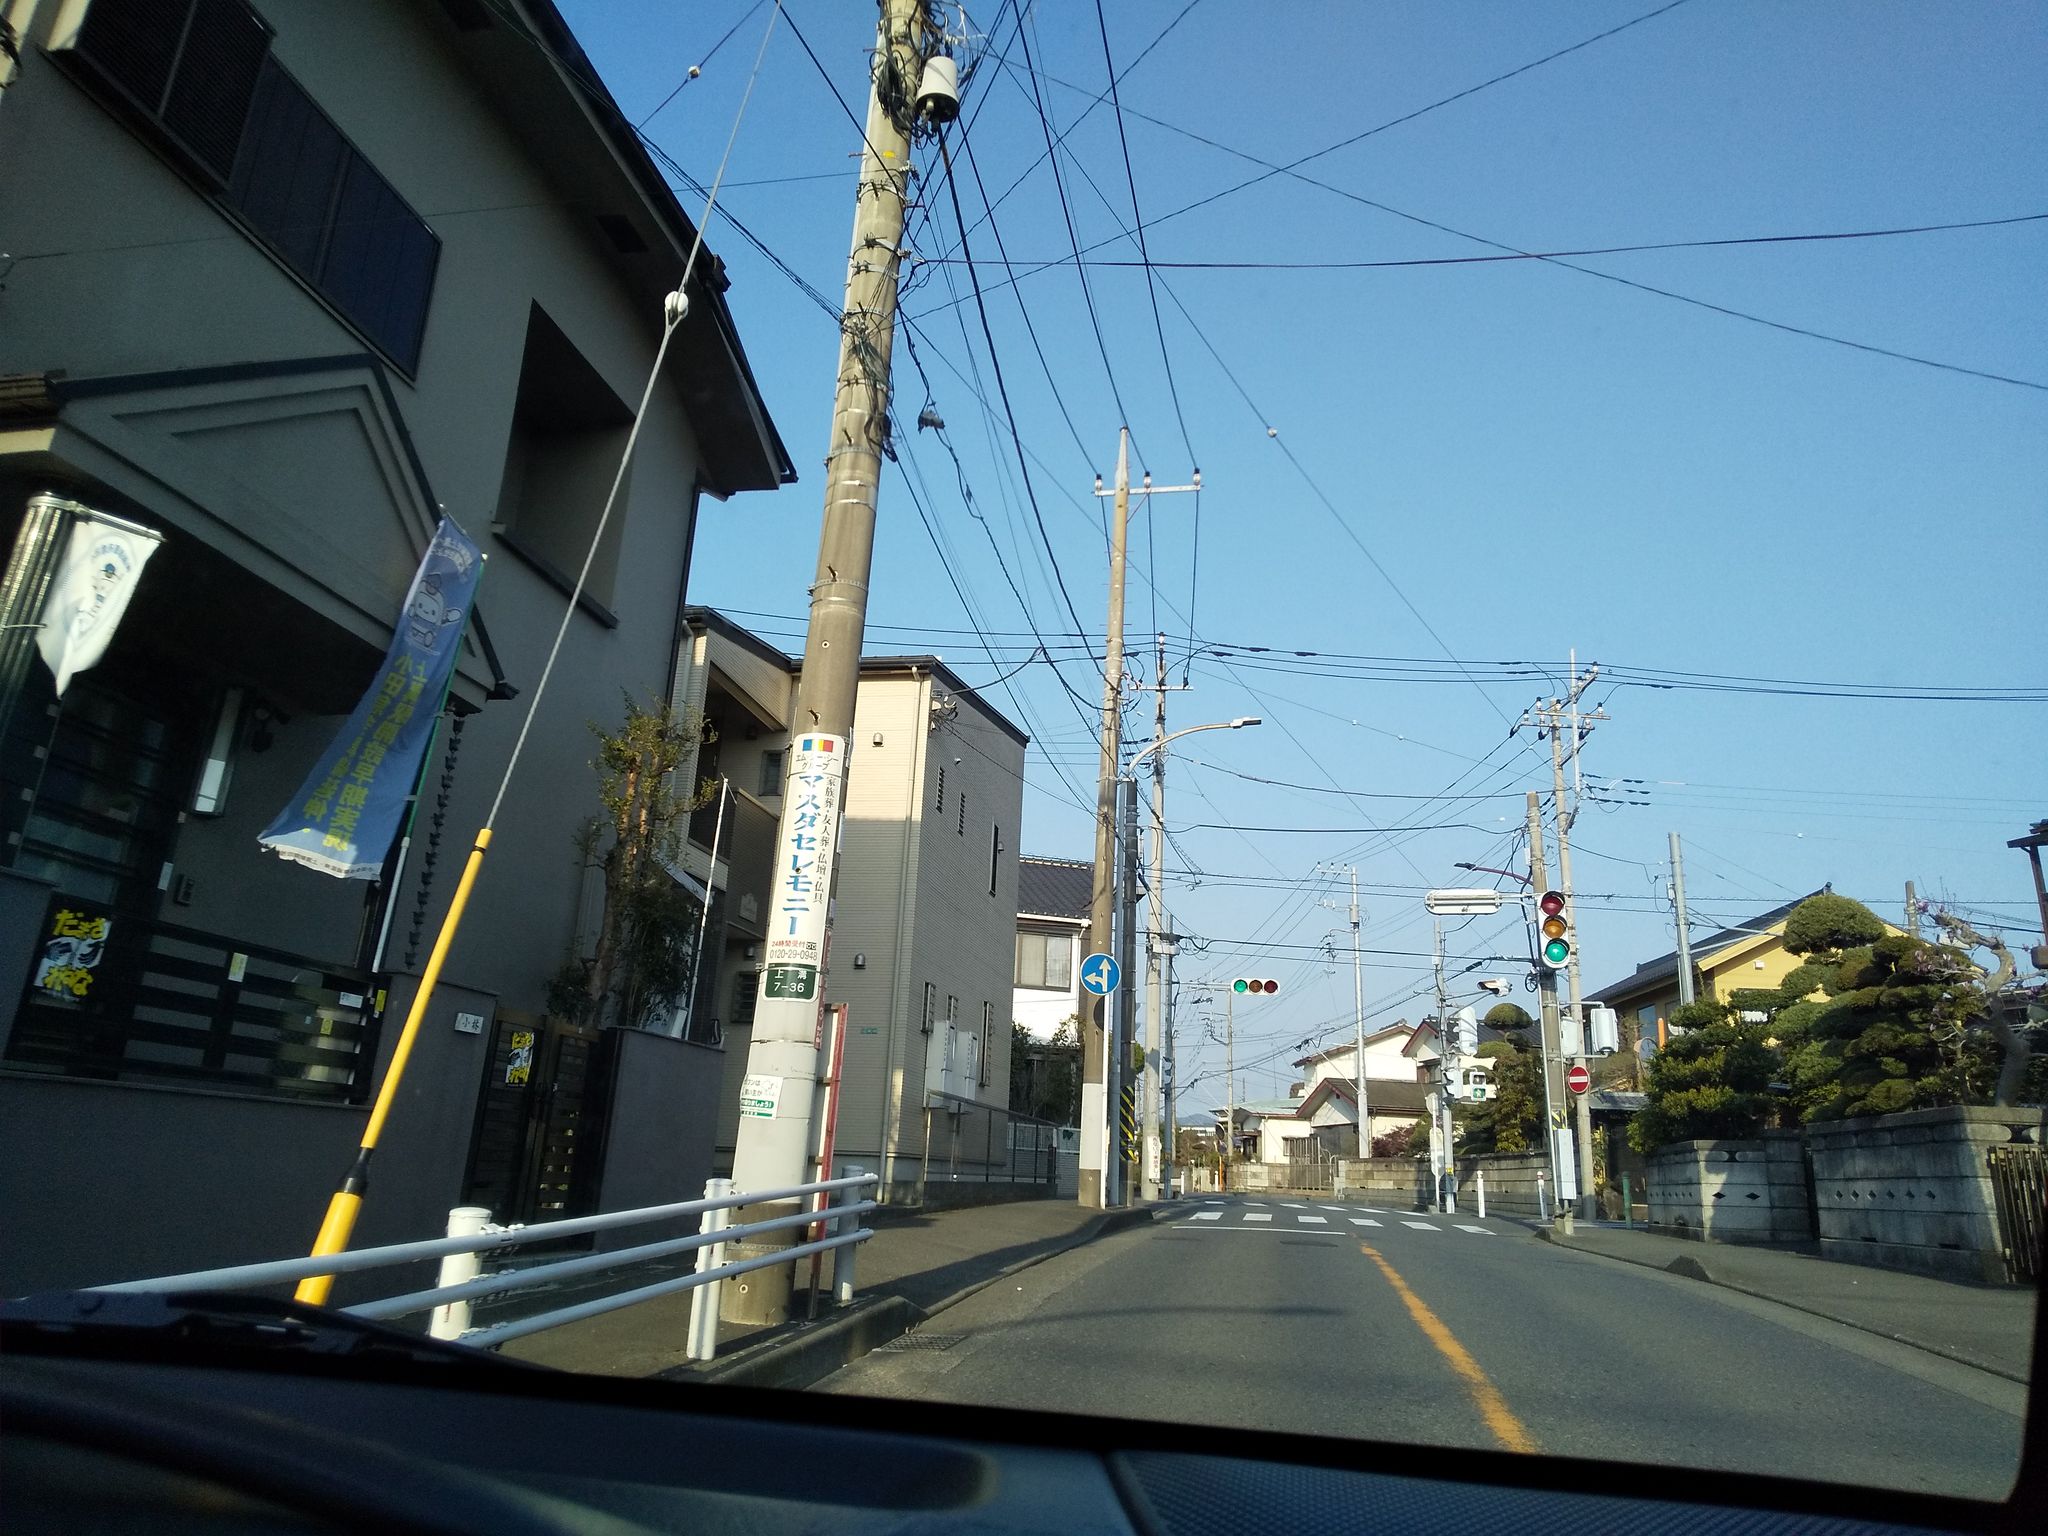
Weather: clear
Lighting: day
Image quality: good
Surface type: driving surface
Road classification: tertiary
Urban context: urban centre
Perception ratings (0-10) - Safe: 3.39, Lively: 7.53, Beautiful: 2.51, Boring: 5.27, Depressing: 1.88, Wealthy: 2.73